Question: According to this Android document, <URL>, it seems that an image displayed by a 4" screen at 320ppi will also be utilized by a 10" at 300ppi, however, the layout displayed by the same 4" display will be shared with a 7" display at 216ppi.
4.7" 1280 x 768 pixel resolution (320 ppi)
7" 1280x800 (216ppi)
10.055" 2560 x 1600 (300 ppi)
So how does one practically make specific layouts, including artwork for a specific type of device?
For example separate images or layouts for:
An xhdpi image on a 4" layout
A mdpid image for a 4" layout
An xhdpi image on a 10" layout

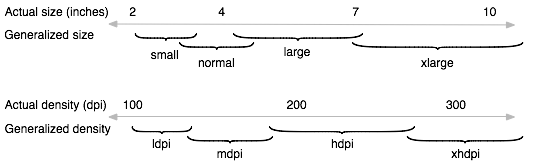
Answer: > it seems that an image displayed by a 4" screen at 320ppi will also be utilized by a 10" at 300ppi
By default, yes, insofar as both devices will pull from the same '-xhdpi' resource set. They will both render at about the same physical size.
> the layout displayed by the same 4" display will be shared with a 7" display at 216ppi.
By default, no, insofar as 4" displays are '-normal' and 7" displays are '-large', using the old set of size buckets, and so if you have different layouts in those directories, each device will use the layout appropriate for that device.
> So how does one practically make specific layouts, including artwork for a specific type of device?
For layouts, either use the legacy size buckets (e.g., '-normal', '-large') or create your own (e.g., '-sw600dp').
For drawables, start by putting them in the density-specific buckets (e.g., '-mdpi', '-hdpi', '-xhdpi'). If you determine that you have an image that logically is the same, but you do not want to use the same physical size image on the same density devices ("a 4" screen at 320ppi will also be utilized by a 10" at 300ppi"), you can blend in the size resource set qualifiers as well (e.g., 'res/drawable-large-hdpi/' would be used on '-large' devices with '-hdpi' density).